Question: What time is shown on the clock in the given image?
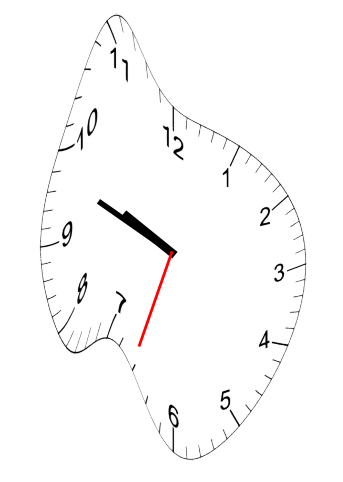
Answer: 09:48:33